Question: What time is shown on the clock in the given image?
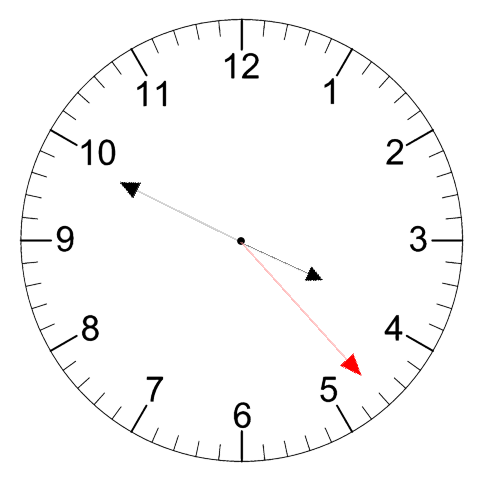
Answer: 03:49:23